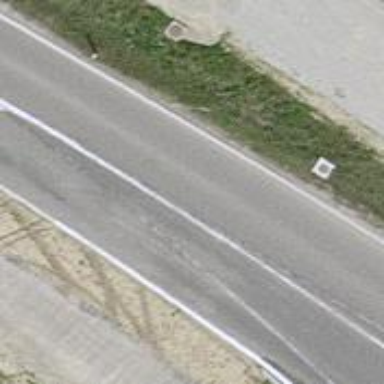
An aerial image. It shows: Secondary road.